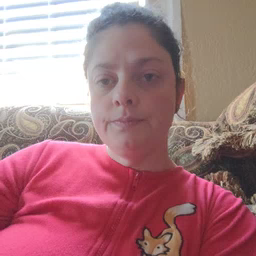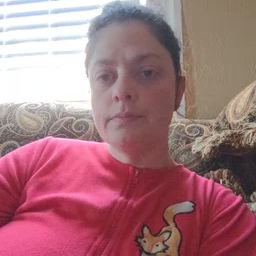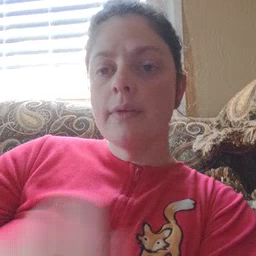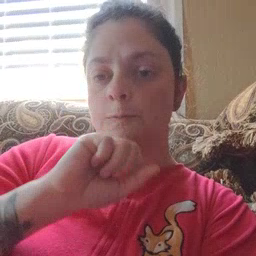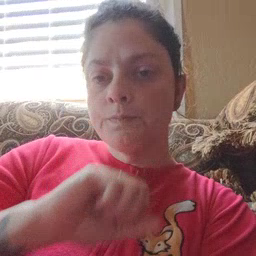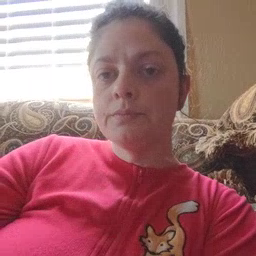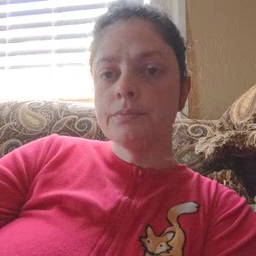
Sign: icecream